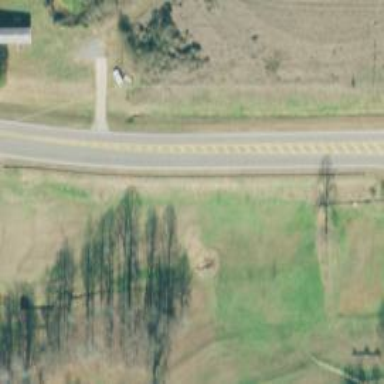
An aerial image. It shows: Asphalt road classified as primary highway.